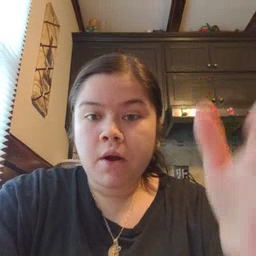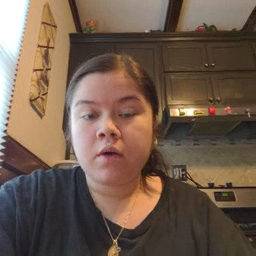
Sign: grandpa